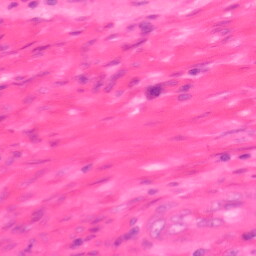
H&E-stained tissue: Colon